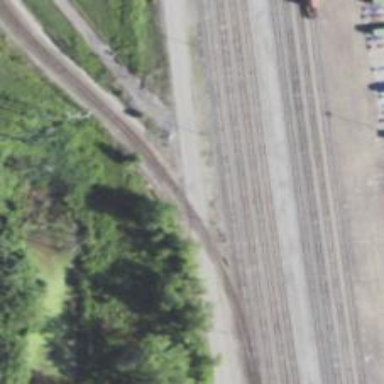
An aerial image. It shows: Railway level crossing.